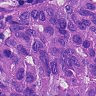
Metastatic tissue present: yes